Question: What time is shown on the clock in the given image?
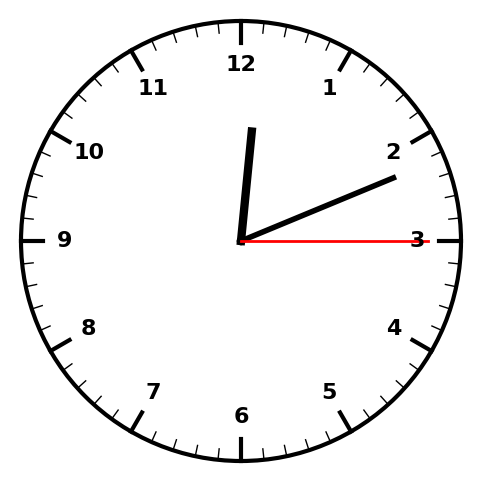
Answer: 12:11:15